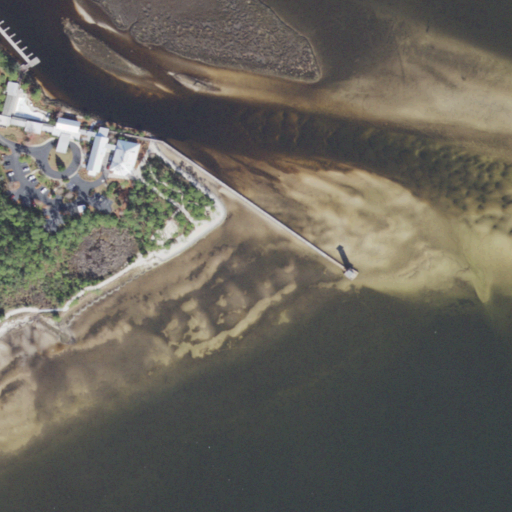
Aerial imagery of cape in Florida named Coon Point containing open water, herbaceous wetlands, barren land, medium intensity development, woody wetlands, evergreen forest, high intensity development, low intensity development, and open development